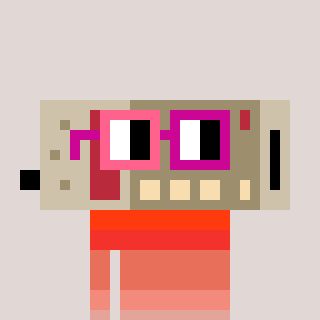
a pixel art character with square pink and red glasses, a cordless phone-shaped head and a bege-colored body on a warm background